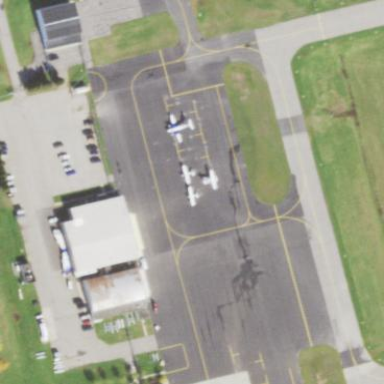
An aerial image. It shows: Apron at the airport with asphalt surface.